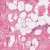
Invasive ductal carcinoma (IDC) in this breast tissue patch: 0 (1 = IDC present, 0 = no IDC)